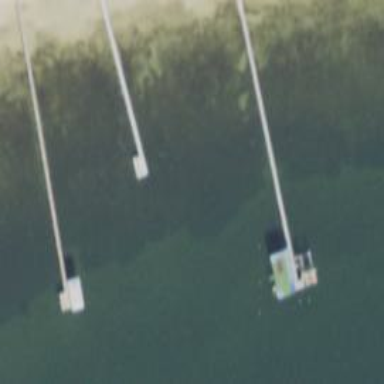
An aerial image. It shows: Man-made pier.